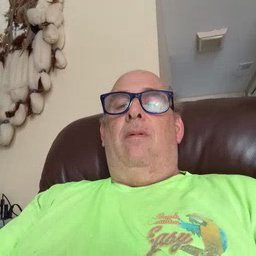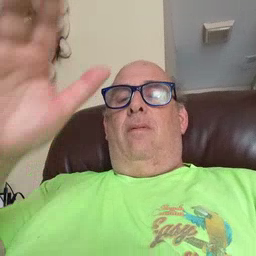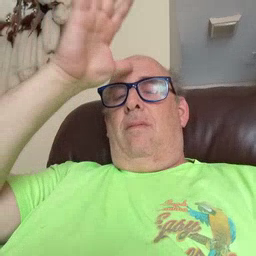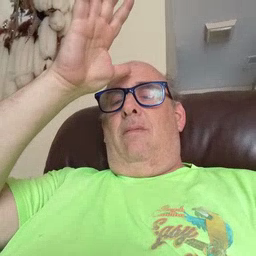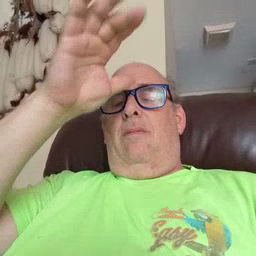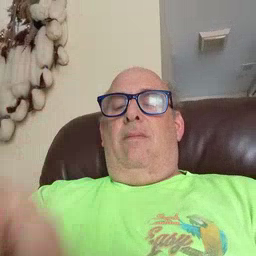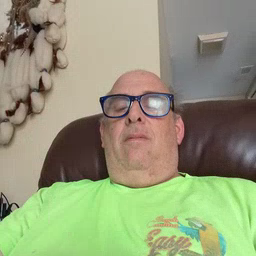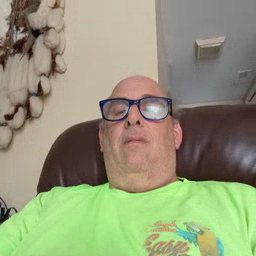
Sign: dad